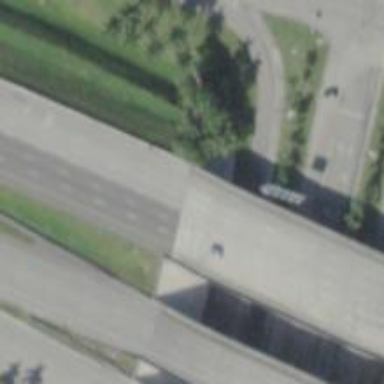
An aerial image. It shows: Primary link highway.